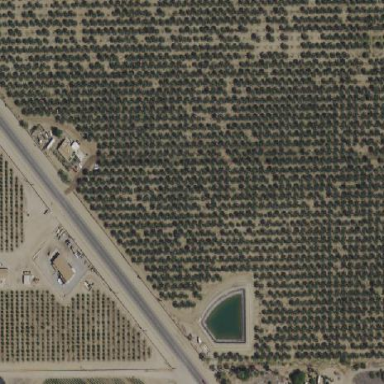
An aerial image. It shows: Beautiful orchard with date palms trees.